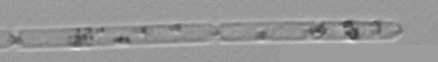
Label: Dactyliosolen_fragilissimus